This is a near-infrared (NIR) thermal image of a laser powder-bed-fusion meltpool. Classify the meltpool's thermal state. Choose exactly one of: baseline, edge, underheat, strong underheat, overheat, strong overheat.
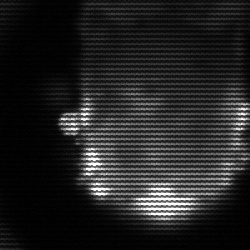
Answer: baseline